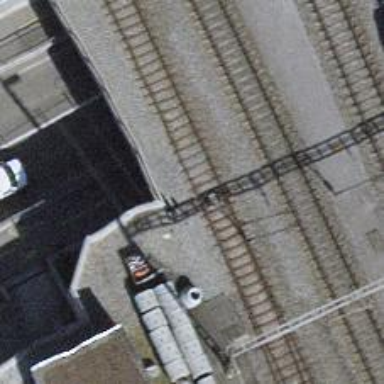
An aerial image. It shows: Railway switch.